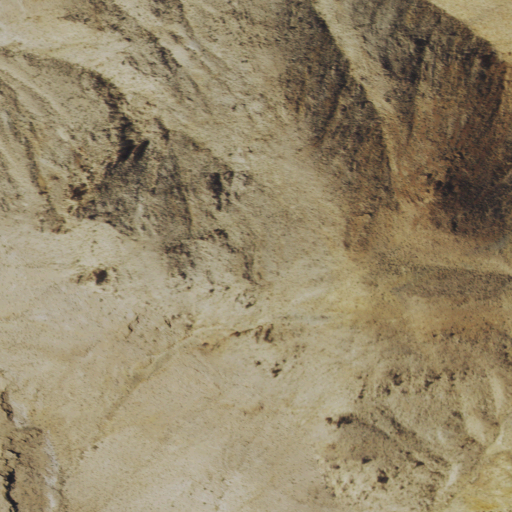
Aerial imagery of mountain in Nevada named Mount Dunfee containing only shrub